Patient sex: M
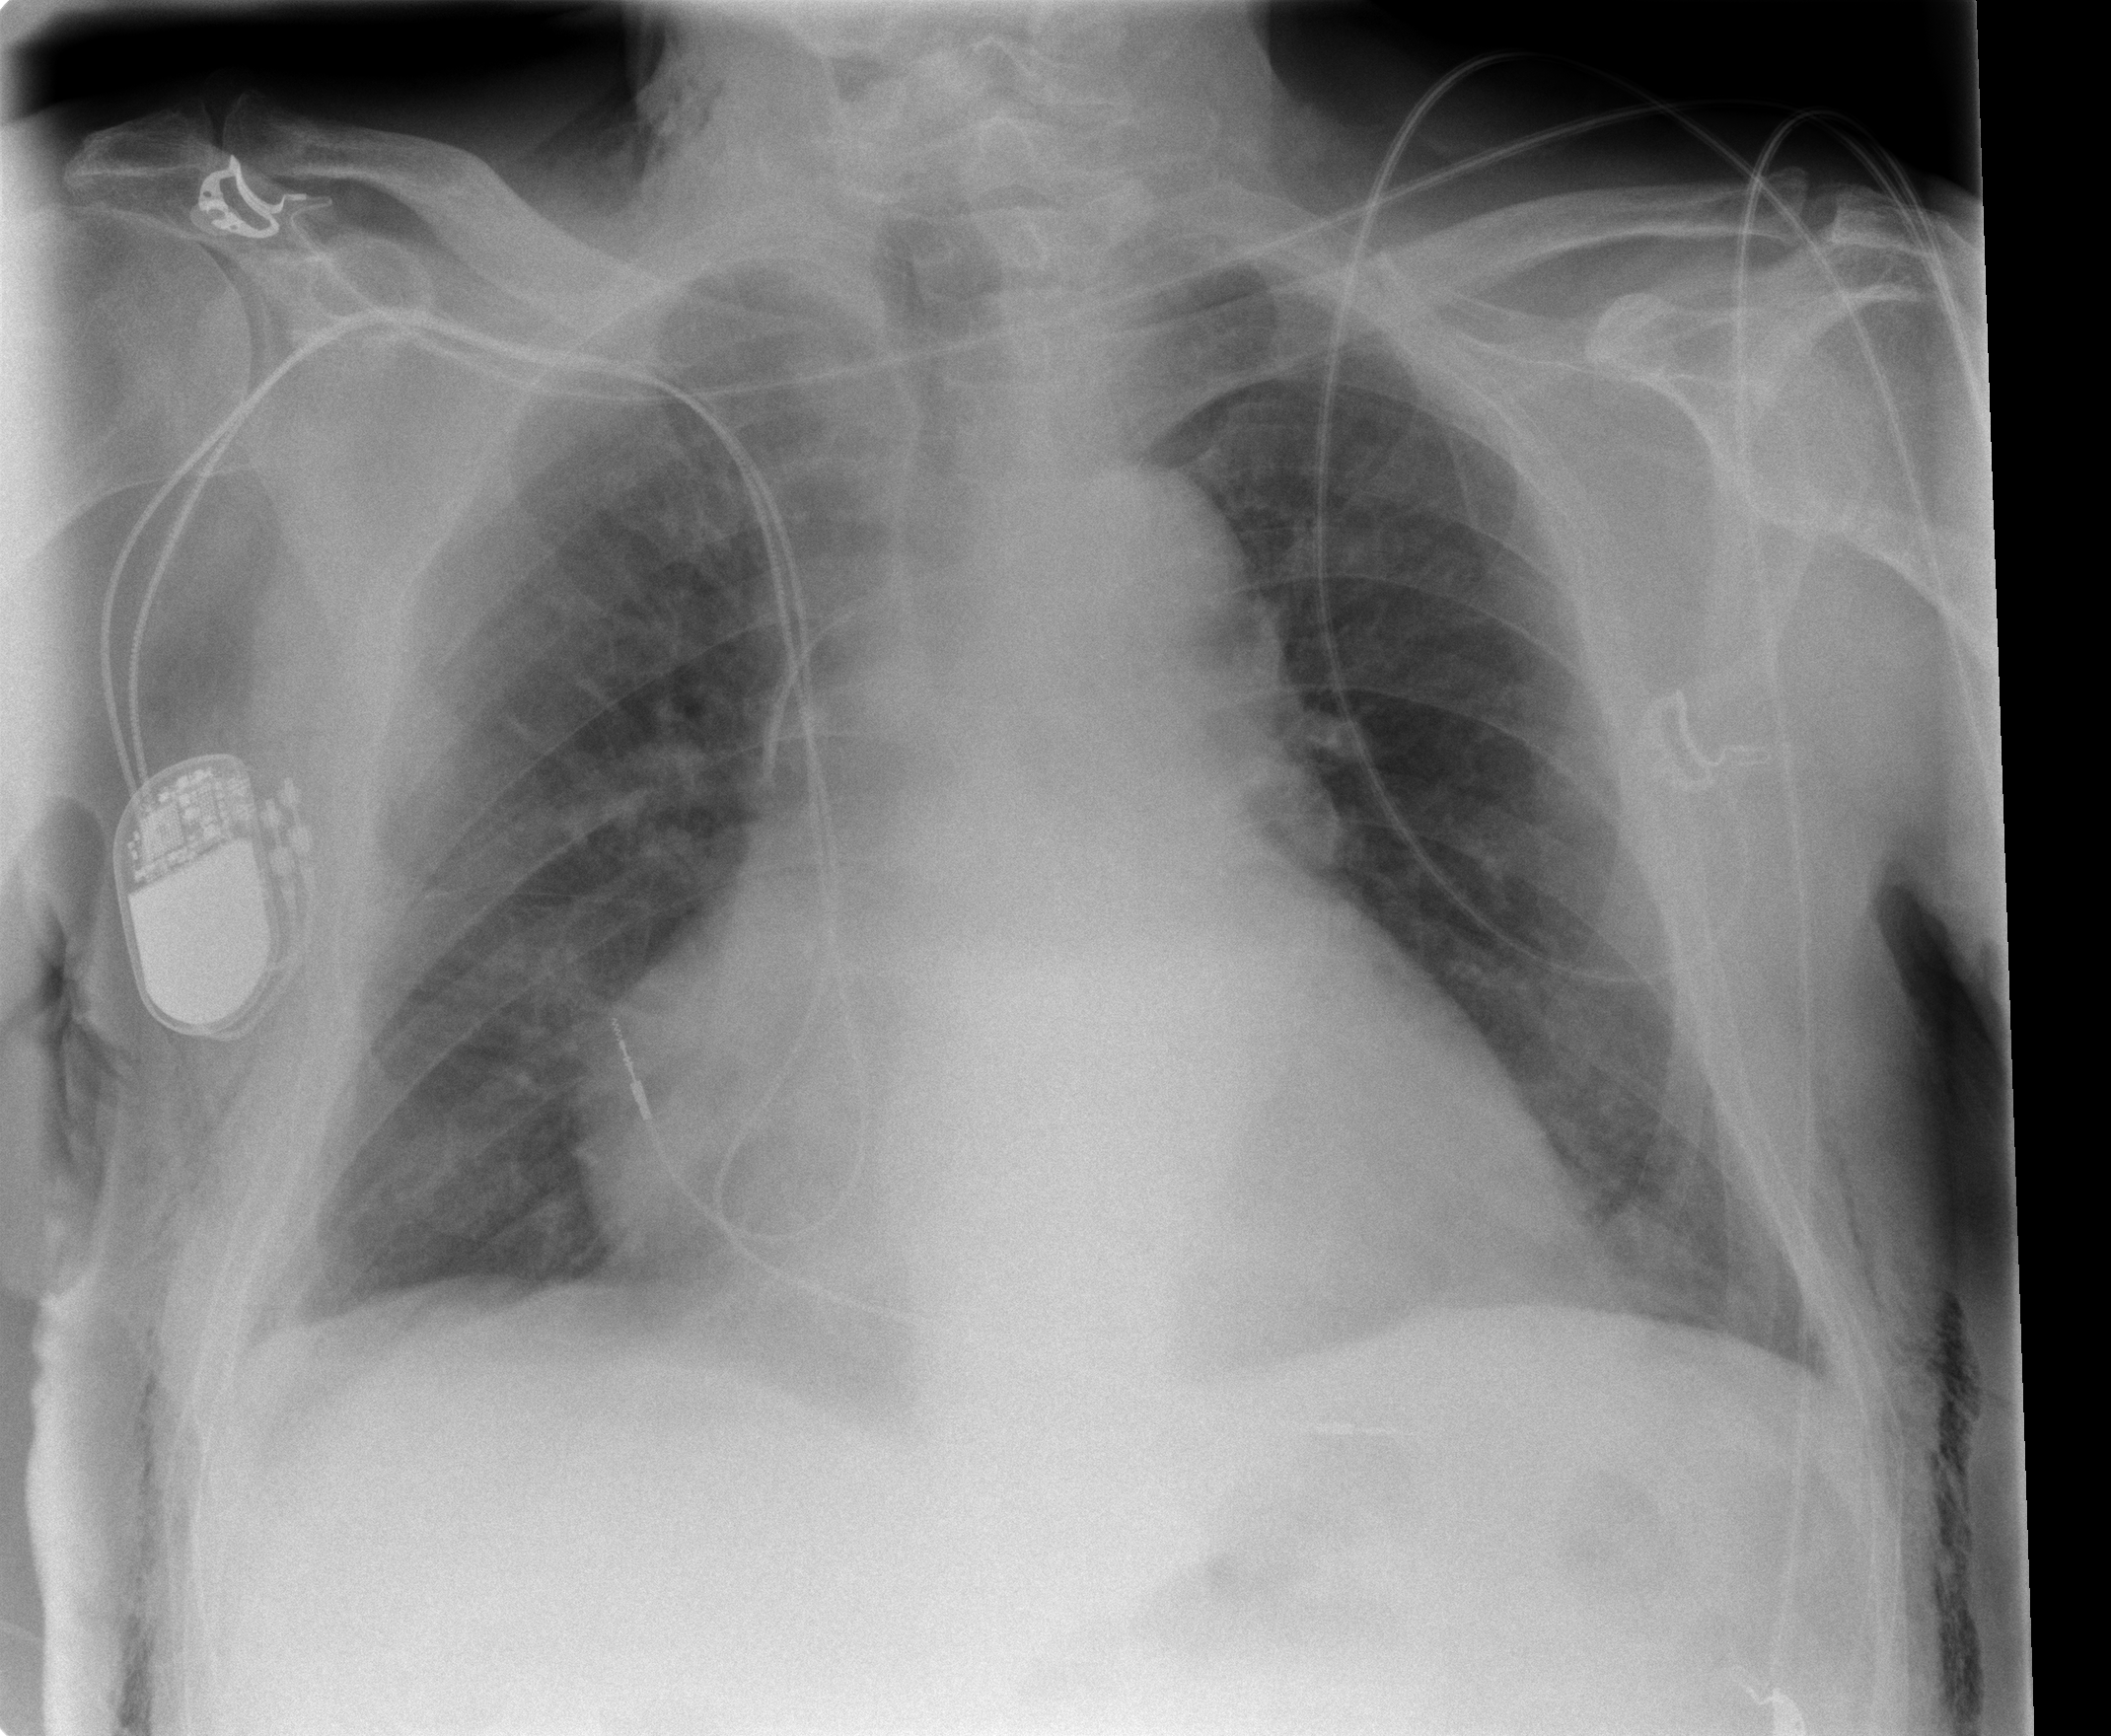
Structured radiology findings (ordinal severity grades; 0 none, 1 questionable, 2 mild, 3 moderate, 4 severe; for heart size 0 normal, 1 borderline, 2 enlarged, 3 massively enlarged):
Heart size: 2
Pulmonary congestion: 2
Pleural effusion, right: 2
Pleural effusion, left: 2
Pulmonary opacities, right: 1
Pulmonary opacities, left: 1
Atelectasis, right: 2
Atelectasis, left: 2